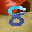
Label: 8